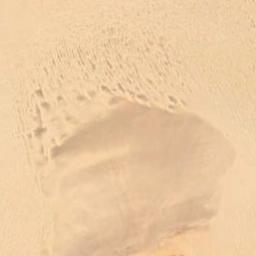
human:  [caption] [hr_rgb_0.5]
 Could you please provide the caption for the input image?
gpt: There is a winding path in this desert, And the color of the desert is orange-red .

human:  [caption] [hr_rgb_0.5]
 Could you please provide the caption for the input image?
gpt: The desert has yellow sand and some small dunes .

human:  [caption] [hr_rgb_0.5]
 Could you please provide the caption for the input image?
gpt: This is a yellow desert with wavy stripes .

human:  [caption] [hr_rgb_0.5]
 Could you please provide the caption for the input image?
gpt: White sand is shedded on the desert .

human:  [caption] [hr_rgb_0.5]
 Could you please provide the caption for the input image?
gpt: A yellow sandy desert with some dunes .